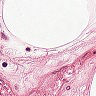
Metastatic tissue present: no